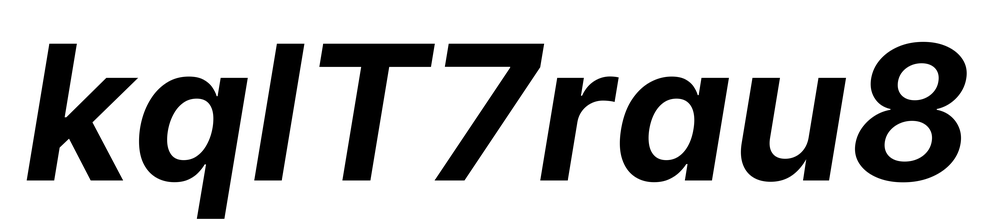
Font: Inter-Italic_Bold_Italic